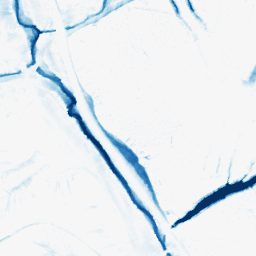
Category: morphological
Decomposition family: morphological
Decomposition parameters: operation: closing
size: 10
Upsampling method: cubic_catmull_rom
Upsampling parameters: scale: 4
Upsampling scale: 4